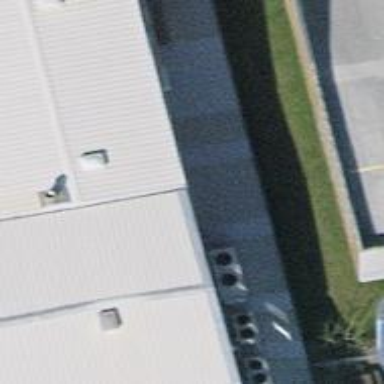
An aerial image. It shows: View of roof of building.